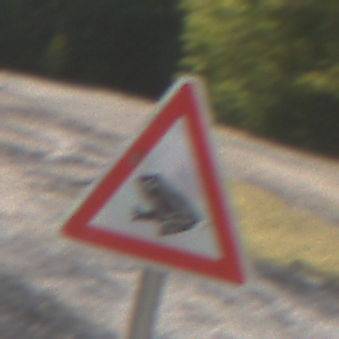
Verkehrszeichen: AmphibienwanderungRechts
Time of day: Midday
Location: Outdoor (Nature)
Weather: Clear
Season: Summer
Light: Natural